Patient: sex M, age 17
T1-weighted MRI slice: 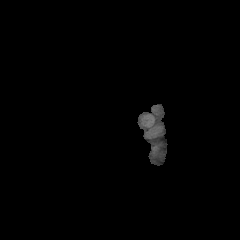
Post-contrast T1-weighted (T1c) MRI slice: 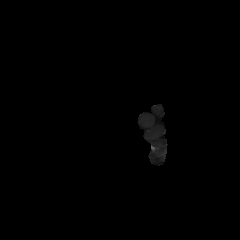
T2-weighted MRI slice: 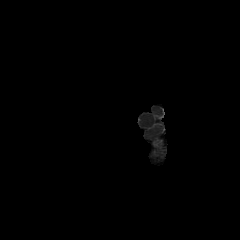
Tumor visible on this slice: no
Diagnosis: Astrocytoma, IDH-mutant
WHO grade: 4